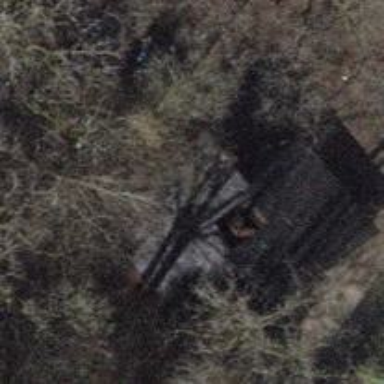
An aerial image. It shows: Picnic shelter providing place for individuals to seek refuge.